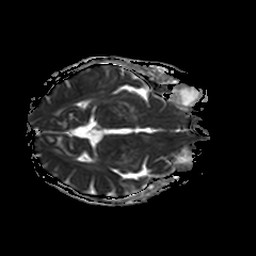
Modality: ADC
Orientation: axial
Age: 55
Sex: female
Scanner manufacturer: philips
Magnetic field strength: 3 T
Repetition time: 3.08 s
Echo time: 0.076 s